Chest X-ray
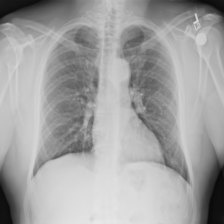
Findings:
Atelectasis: negative
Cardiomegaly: negative
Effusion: negative
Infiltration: negative
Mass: negative
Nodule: negative
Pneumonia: negative
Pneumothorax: negative
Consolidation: negative
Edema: negative
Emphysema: negative
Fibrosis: negative
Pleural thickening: negative
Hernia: negative